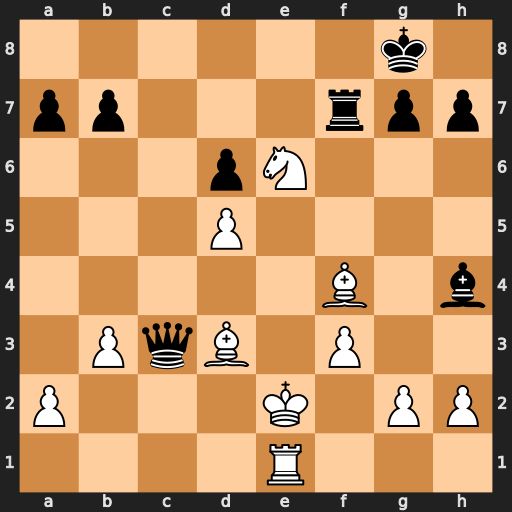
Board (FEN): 6k1/pp3rpp/3pN3/3P4/5B1b/1PqB1P2/P3K1PP/4R3
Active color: w
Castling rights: -
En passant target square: -
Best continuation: Rc1 Qb2+ Rc2 Qxc2+ Bxc2